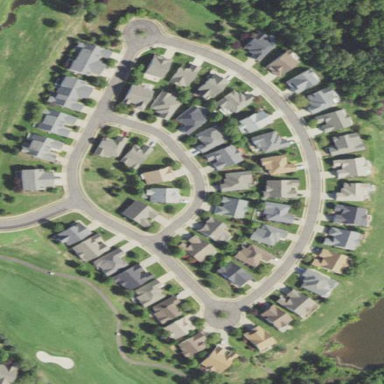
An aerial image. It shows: Residential area.